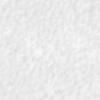
Label: no_change